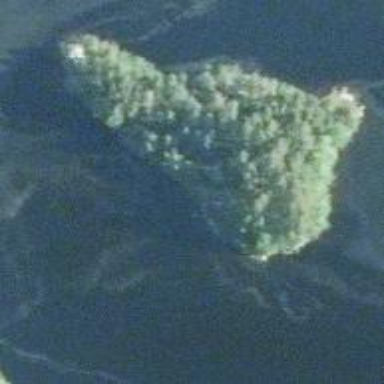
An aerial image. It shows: Islet surrounded by woodland and forest.